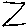
Label: zigzag